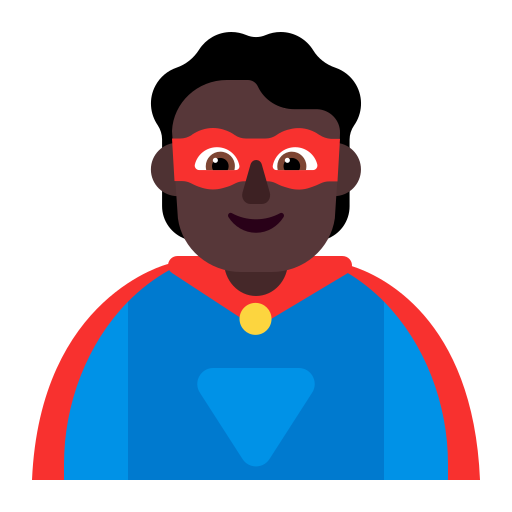
person superhero flat dark